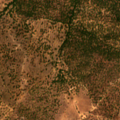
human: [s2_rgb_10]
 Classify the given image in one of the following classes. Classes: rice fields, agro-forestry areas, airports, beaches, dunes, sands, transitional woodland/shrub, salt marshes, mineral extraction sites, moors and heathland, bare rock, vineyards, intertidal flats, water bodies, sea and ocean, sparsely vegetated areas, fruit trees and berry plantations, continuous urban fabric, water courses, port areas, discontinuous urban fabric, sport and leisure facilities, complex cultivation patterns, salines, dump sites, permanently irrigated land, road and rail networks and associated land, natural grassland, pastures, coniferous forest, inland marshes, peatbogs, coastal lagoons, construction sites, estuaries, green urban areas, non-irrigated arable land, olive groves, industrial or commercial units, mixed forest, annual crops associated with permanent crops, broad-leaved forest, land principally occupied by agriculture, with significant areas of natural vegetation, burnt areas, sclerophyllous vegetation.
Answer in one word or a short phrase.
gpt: agro-forestry areas, transitional woodland/shrub